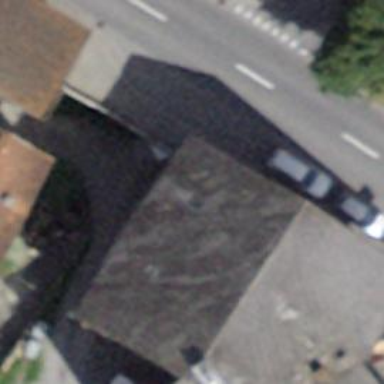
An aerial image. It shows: Café.